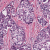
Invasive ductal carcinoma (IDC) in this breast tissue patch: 1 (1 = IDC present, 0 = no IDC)